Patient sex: M
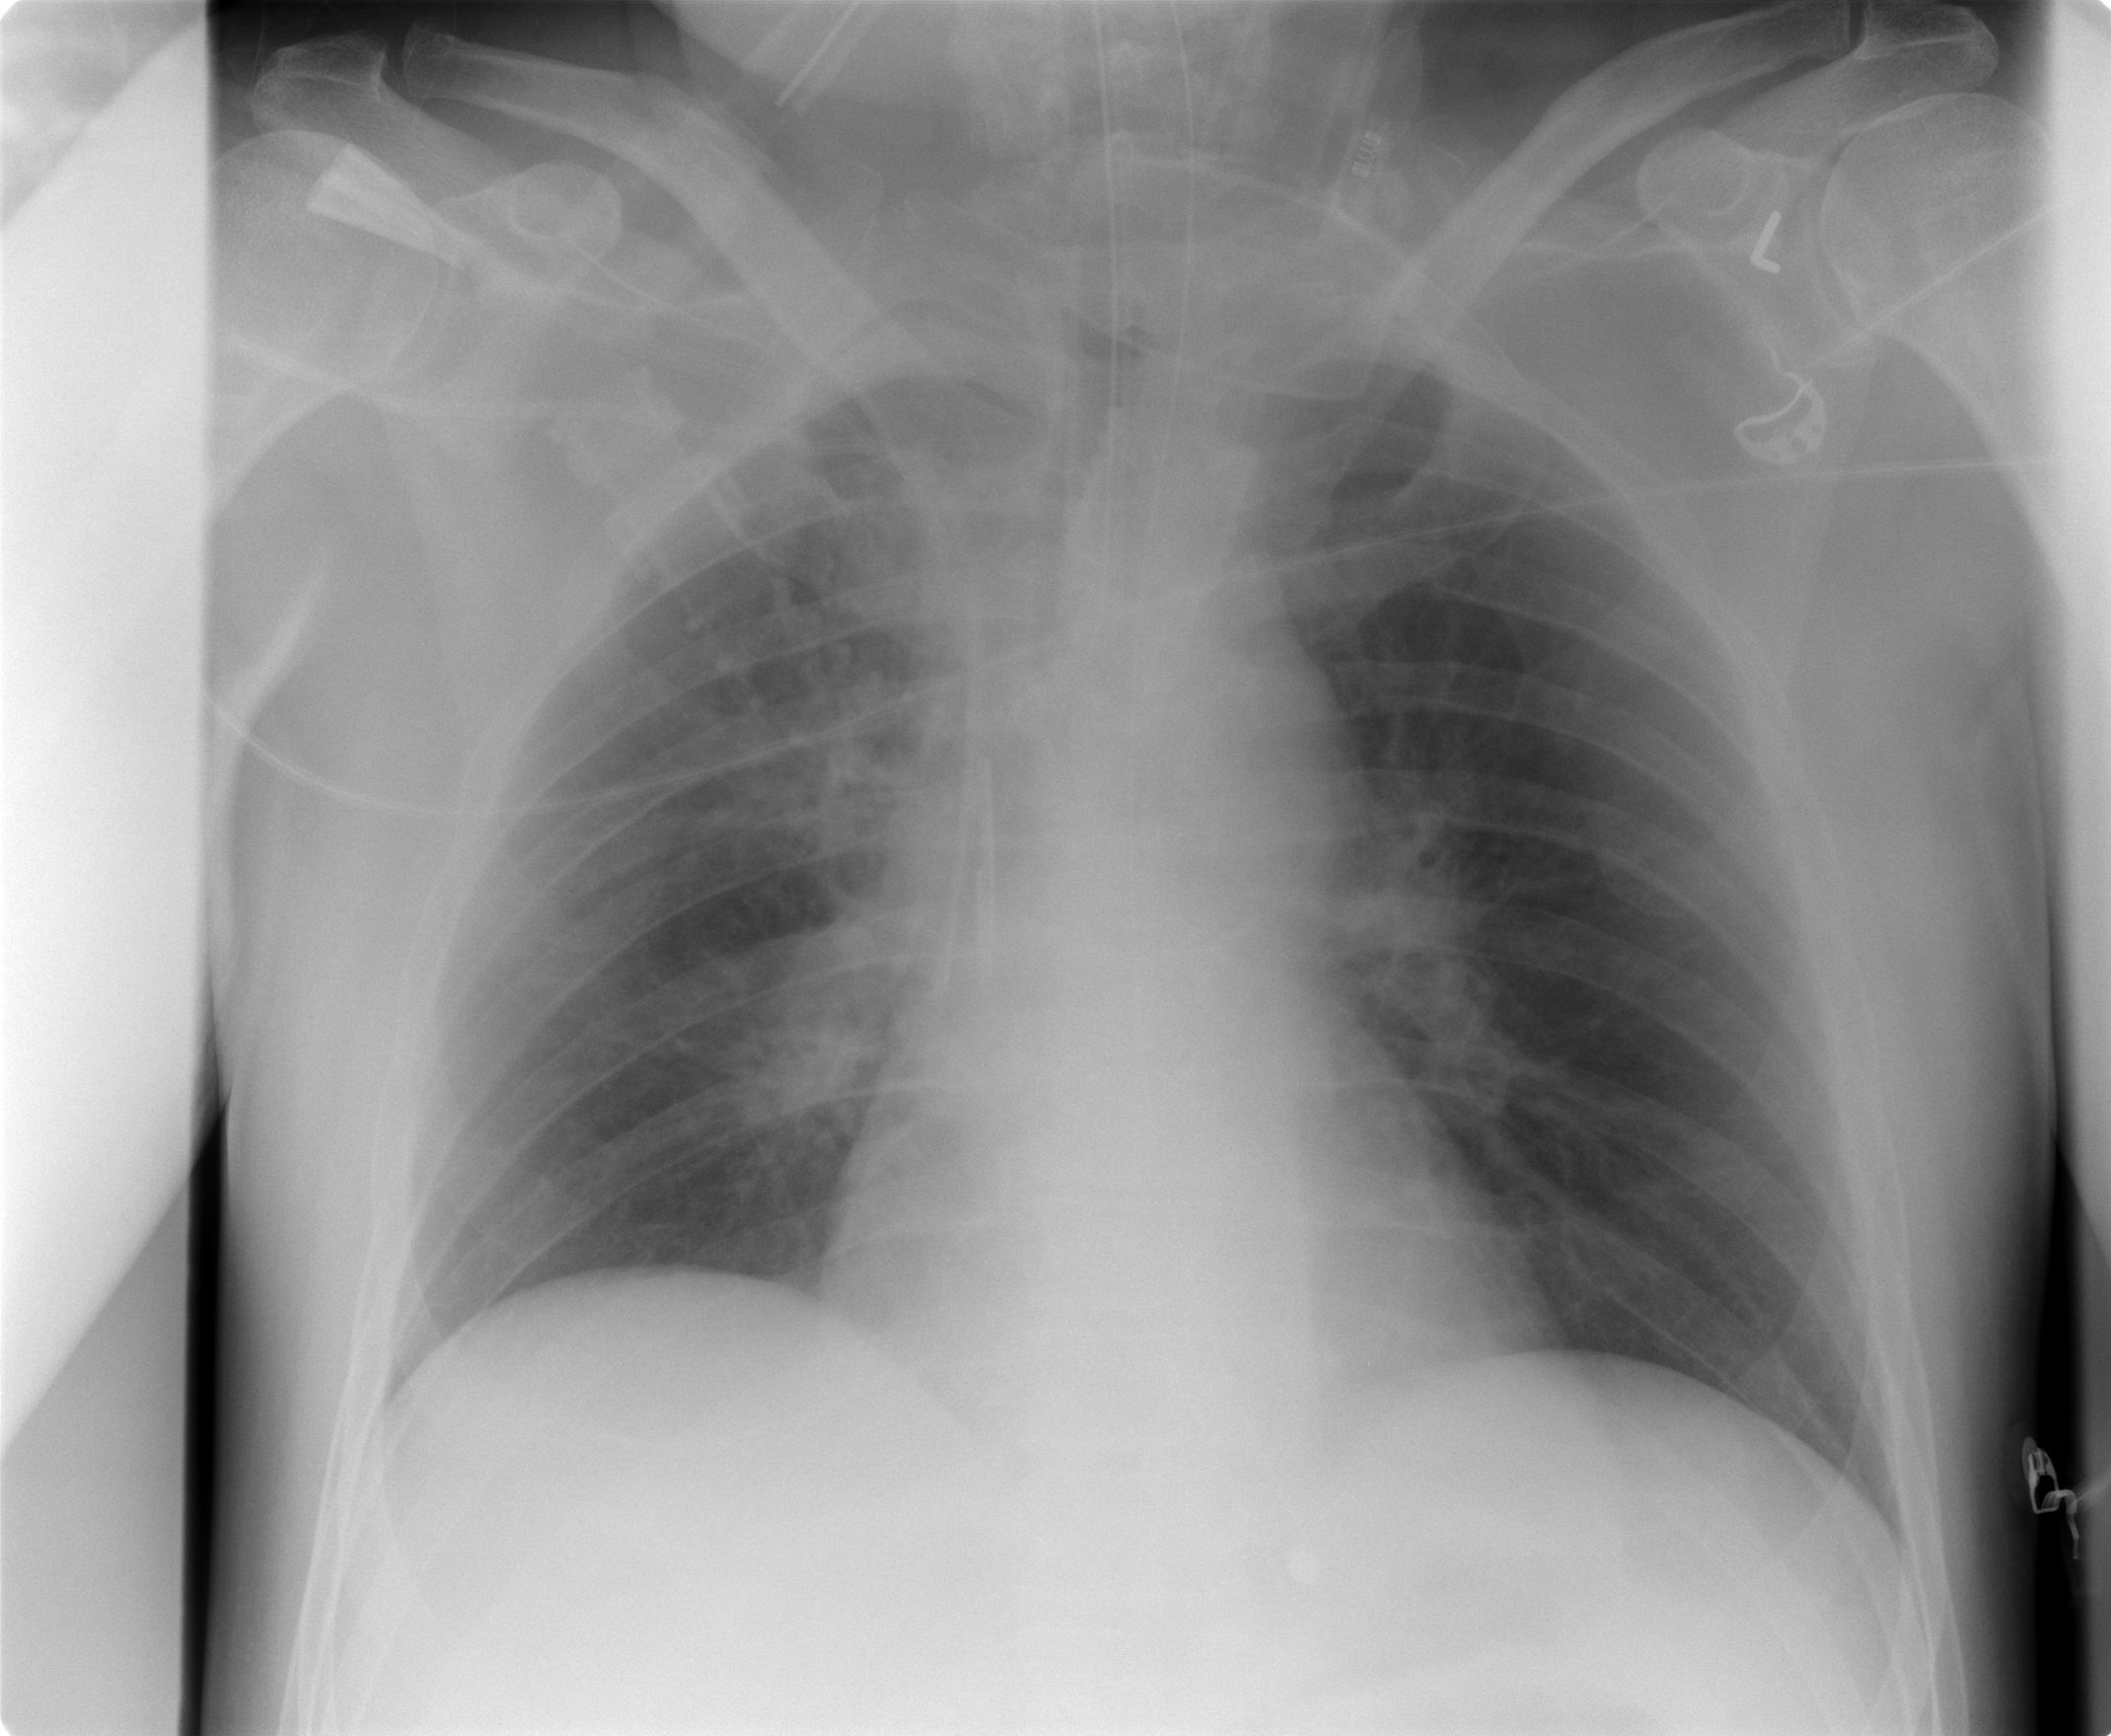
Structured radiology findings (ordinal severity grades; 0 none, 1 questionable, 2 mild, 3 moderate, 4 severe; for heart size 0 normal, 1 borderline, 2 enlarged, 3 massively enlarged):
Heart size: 0
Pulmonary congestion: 0
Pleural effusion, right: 0
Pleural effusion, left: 0
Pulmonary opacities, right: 3
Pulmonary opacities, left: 0
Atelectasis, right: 2
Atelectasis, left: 0